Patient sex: M
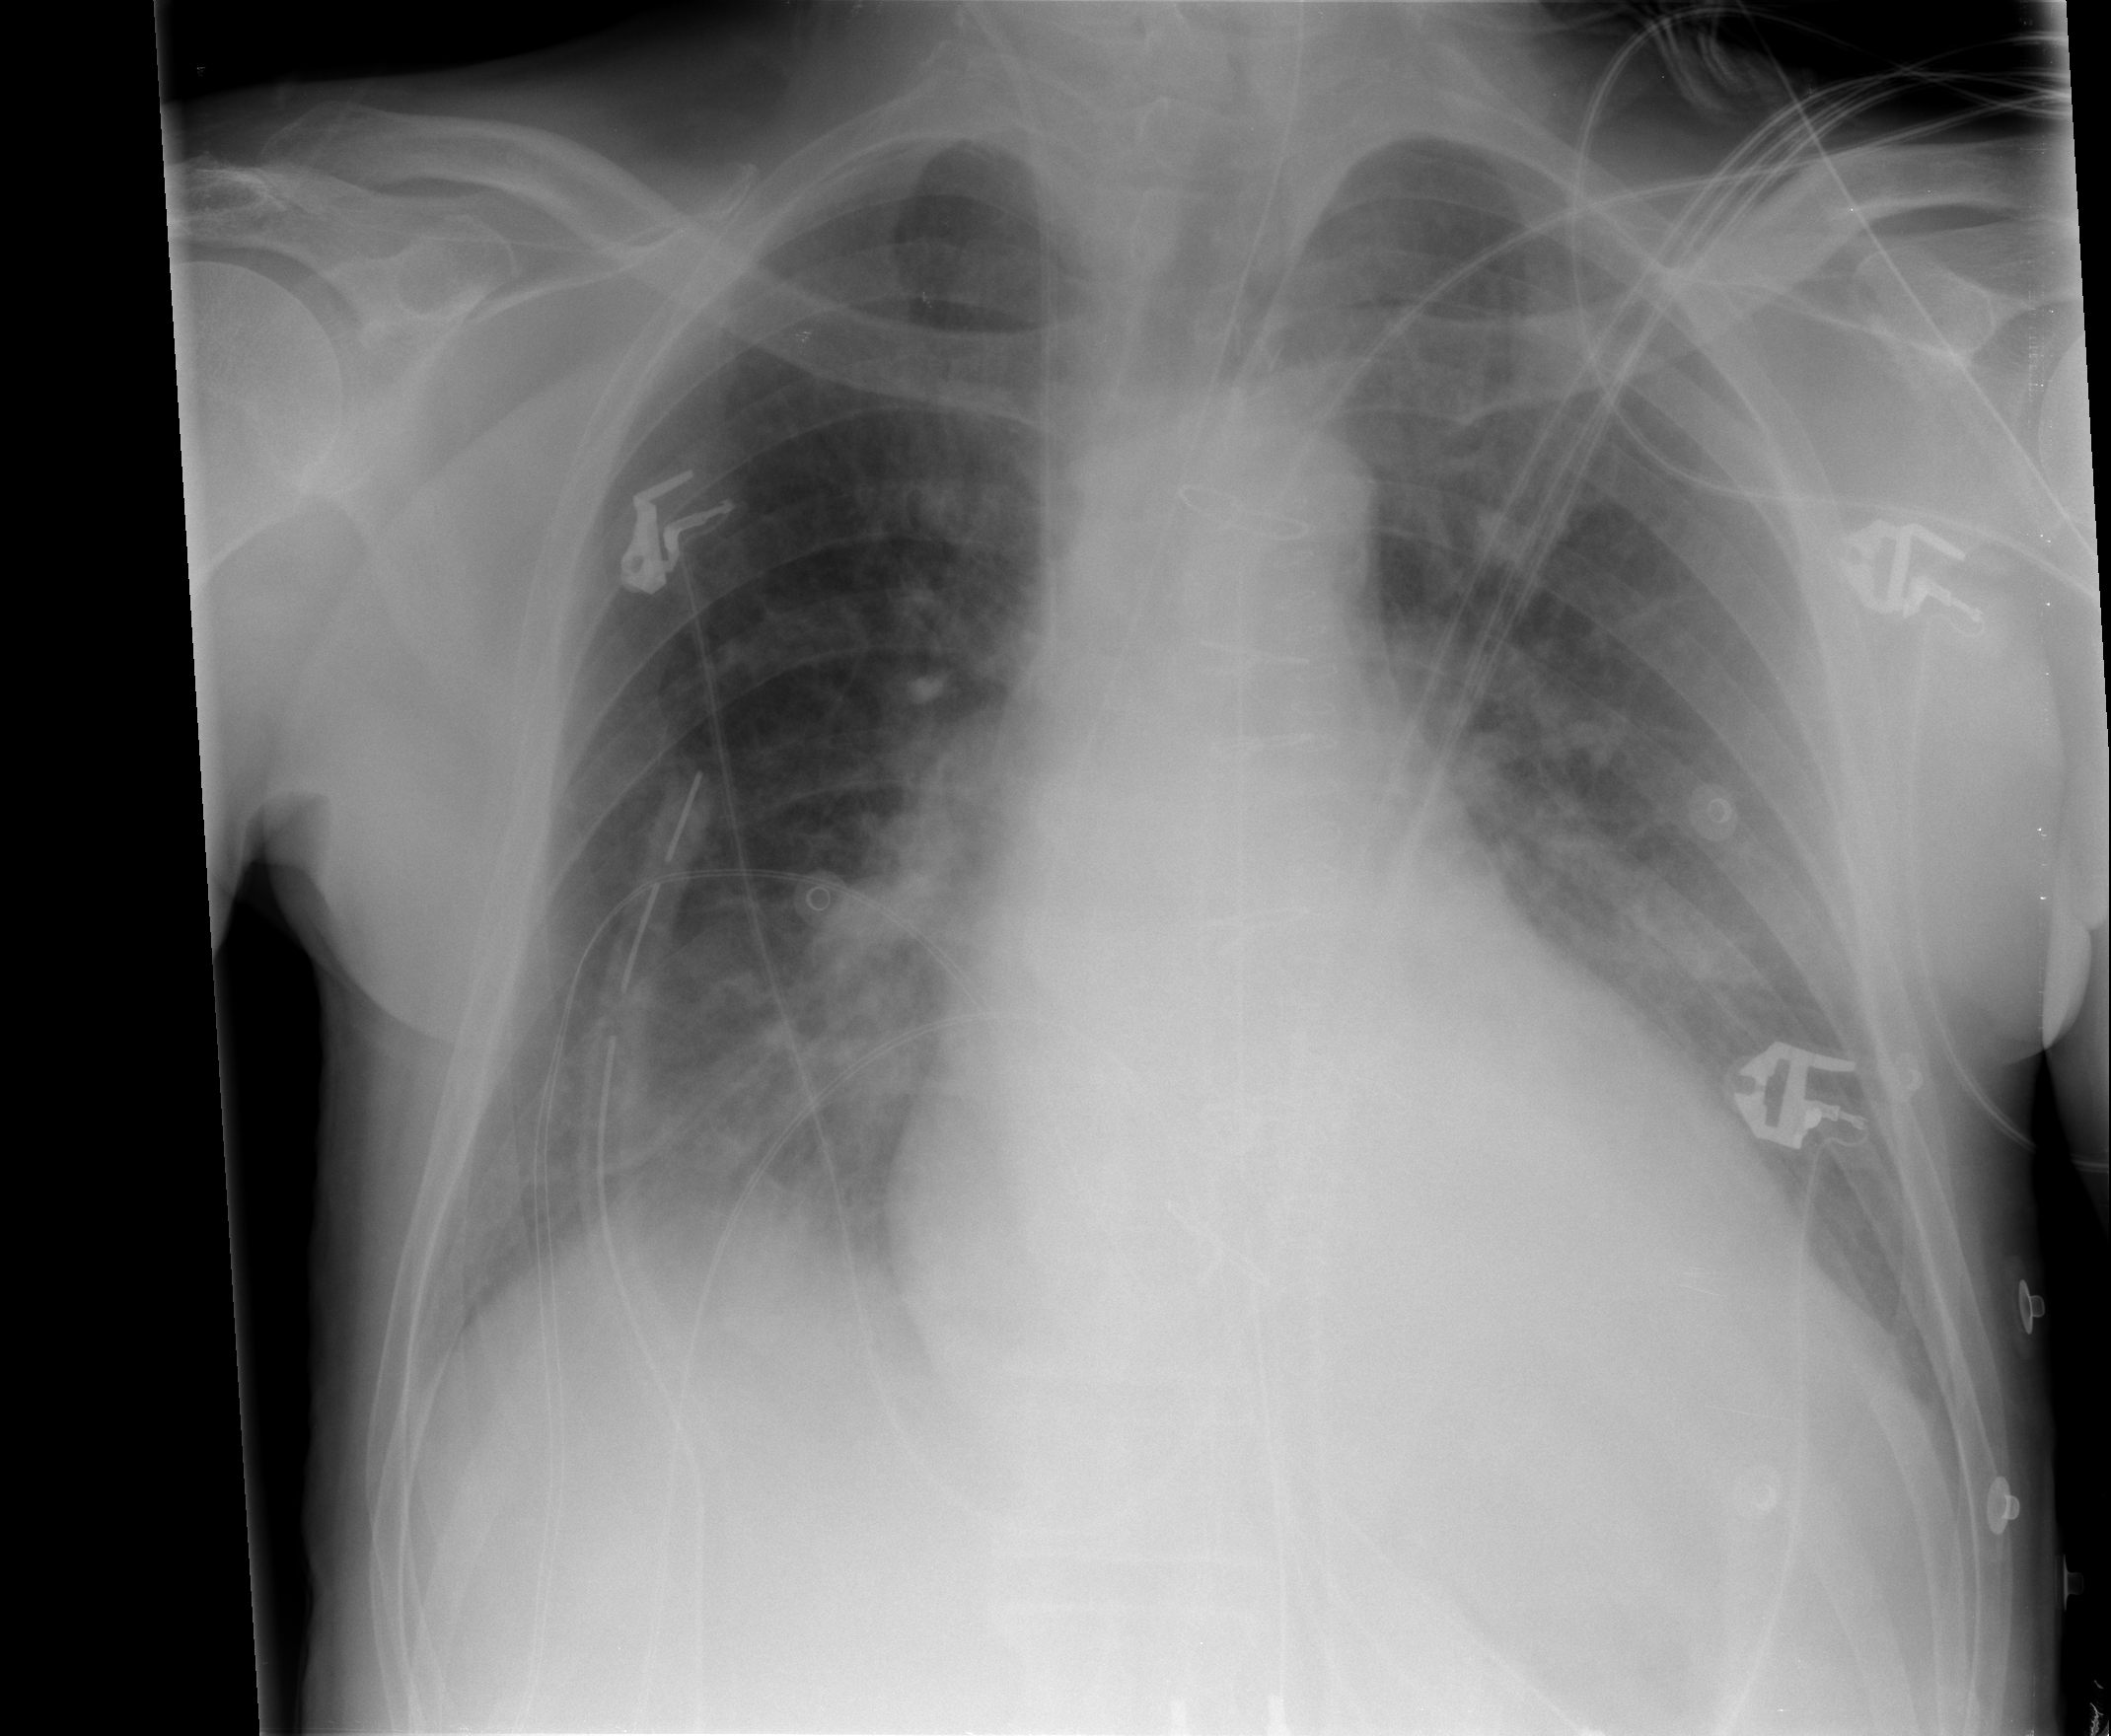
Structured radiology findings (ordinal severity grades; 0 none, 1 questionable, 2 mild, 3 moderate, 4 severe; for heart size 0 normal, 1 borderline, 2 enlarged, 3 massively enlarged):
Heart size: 2
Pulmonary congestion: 2
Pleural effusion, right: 1
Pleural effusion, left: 1
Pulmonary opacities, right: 0
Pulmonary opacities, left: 0
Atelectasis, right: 0
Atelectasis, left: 0